Question:
hi this query bring for "one year 2020" ; but, i want to bring this query.
'''
state_name ,2020 total deaths ,2021 total deaths
'''
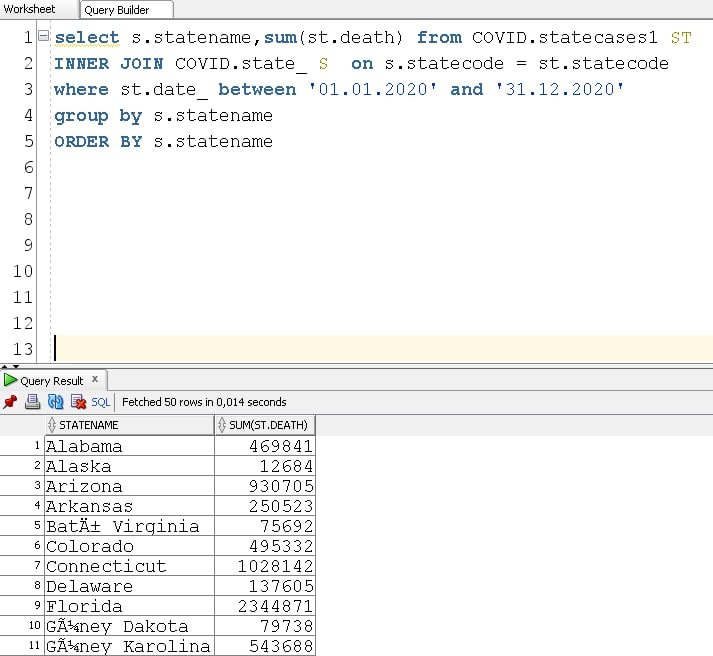
Answer: One option might be
'''
select
s.statename,
sum(case when extract(year from st.date_) = 2020 then st.death end) deaths_2020,
sum(case when extract(year from st.date_) = 2021 then st.death end) deaths_2021
from statecases1 st join state_ s on s.statecode = st.statecode
group by s.statename
order by s.statename;
'''
Your query can't return data for 2020 and 2021 because of the 'WHERE' clause you used (you restricted dates to year 2020).